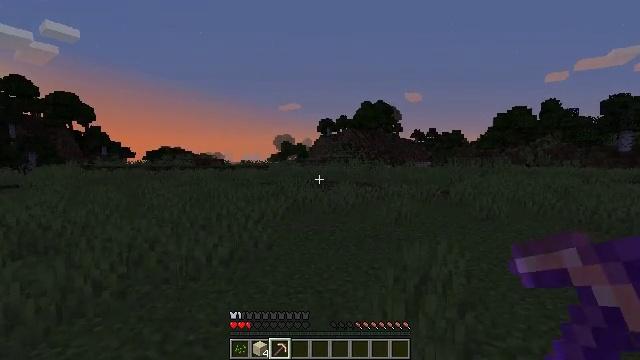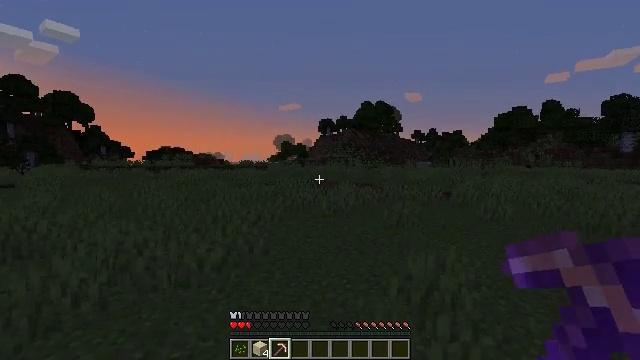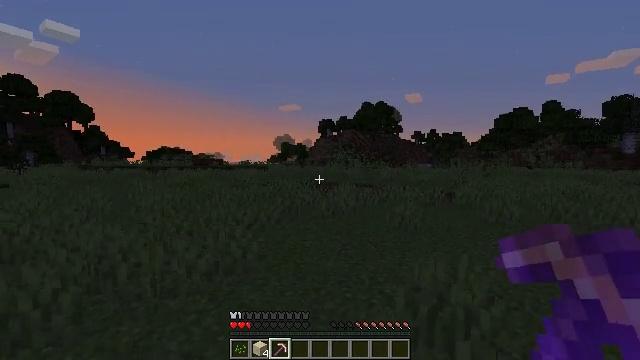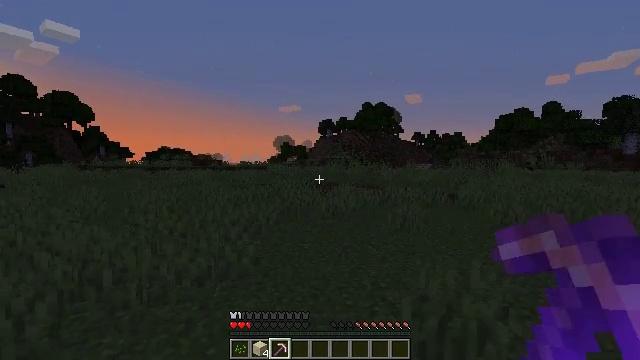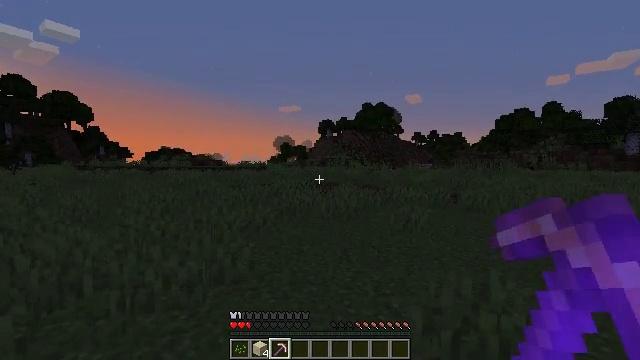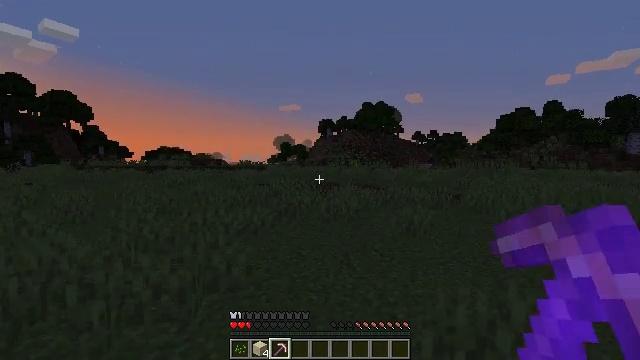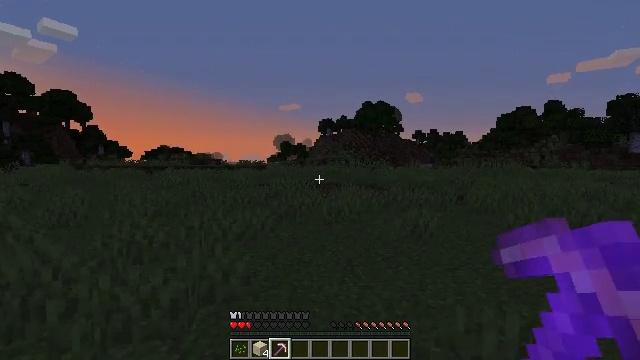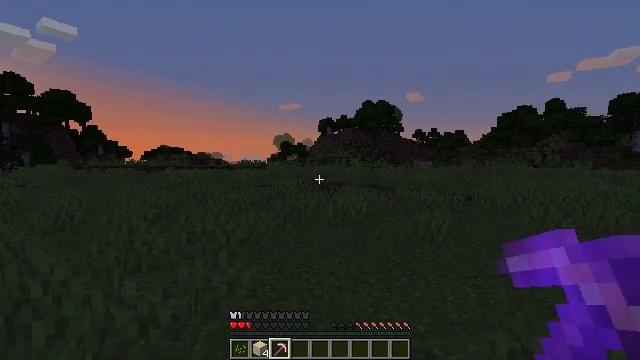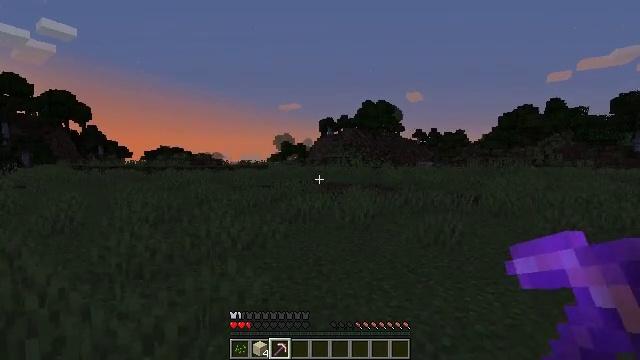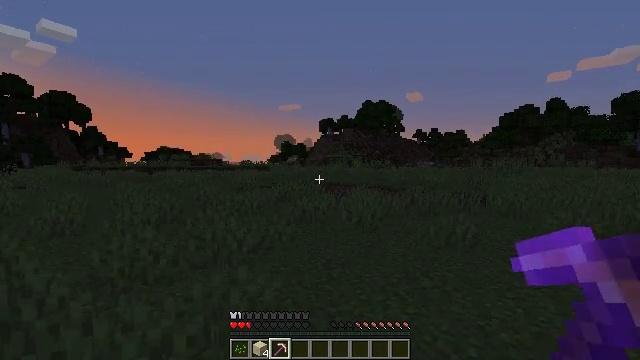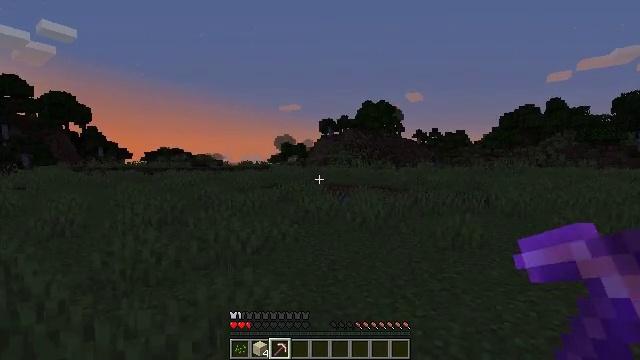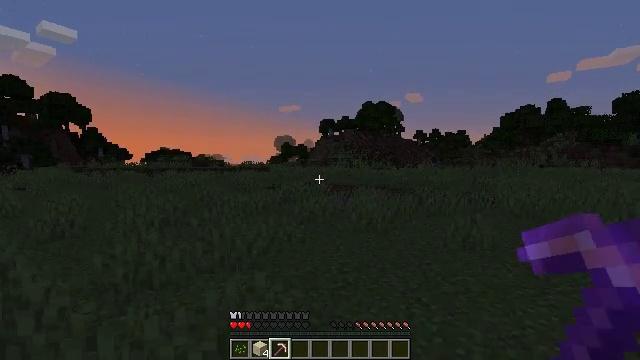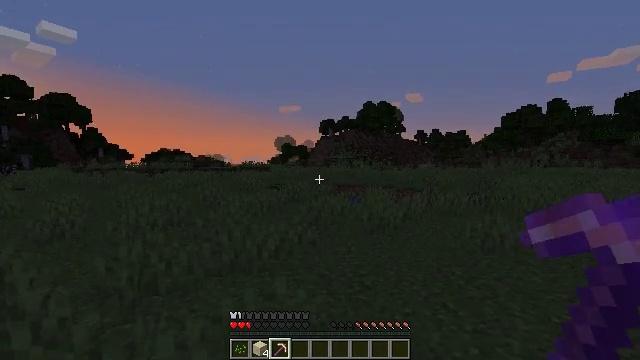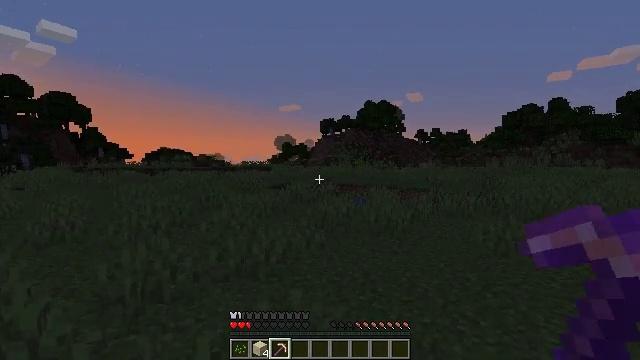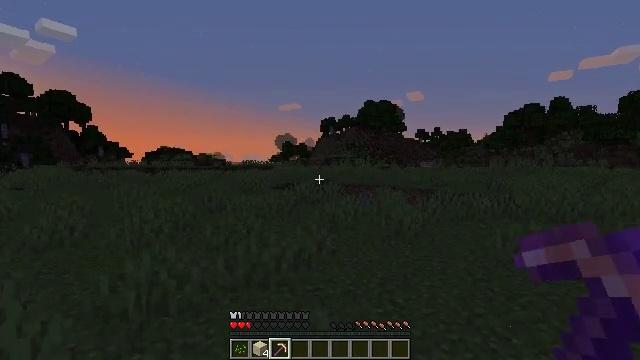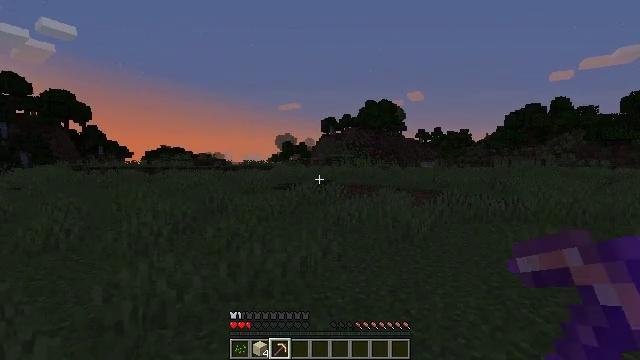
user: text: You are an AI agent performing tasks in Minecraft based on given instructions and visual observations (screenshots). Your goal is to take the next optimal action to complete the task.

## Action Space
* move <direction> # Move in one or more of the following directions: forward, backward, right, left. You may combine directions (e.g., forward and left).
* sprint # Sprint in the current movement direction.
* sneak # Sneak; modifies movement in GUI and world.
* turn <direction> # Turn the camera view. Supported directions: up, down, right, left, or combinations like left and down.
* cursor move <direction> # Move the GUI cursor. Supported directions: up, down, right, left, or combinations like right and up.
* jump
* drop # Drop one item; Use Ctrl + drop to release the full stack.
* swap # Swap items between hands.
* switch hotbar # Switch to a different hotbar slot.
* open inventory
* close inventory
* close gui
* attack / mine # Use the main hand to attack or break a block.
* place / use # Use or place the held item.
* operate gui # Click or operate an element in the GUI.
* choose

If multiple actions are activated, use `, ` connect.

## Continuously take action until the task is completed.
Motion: motion action
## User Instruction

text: Remove the tall grass to clear the area.
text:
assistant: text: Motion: move forward
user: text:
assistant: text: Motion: move forward
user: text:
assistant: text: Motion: move forward
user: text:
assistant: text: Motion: move forward
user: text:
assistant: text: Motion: move forward
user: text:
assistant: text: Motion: move forward and move left
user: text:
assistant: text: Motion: move forward and move left
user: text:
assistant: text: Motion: move forward and move left
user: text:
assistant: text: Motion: move forward and move left
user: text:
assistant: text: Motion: move forward and move left
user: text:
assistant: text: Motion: move forward and move left
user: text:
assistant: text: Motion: move forward and move left
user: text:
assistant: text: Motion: move forward and move left
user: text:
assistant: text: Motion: move forward and move left
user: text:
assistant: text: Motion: move forward
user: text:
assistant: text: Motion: move forward
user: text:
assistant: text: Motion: move forward
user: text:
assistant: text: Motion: move forward
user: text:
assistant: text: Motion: move forward
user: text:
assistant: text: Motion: move forward
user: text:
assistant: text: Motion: move forward
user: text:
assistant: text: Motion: move forward
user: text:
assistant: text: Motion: move forward
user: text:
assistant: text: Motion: move forward
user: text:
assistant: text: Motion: move forward
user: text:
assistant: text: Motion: move forward
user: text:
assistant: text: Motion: move forward
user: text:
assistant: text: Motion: move forward
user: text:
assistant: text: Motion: move forward
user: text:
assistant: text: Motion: move forward